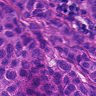
Metastatic tissue present: yes